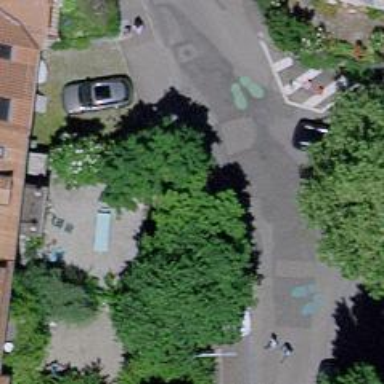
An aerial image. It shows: Kerb barrier.